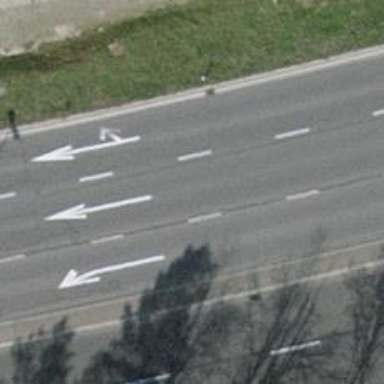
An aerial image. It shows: Primary highway.